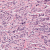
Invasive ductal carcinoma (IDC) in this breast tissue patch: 1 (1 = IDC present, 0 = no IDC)